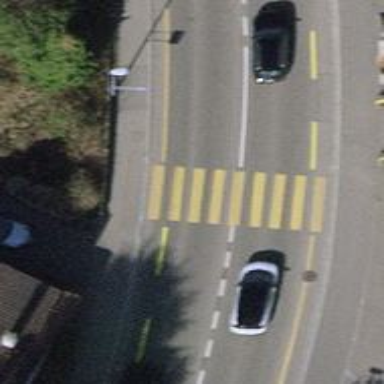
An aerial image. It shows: Uncontrolled zebra crossing on the road.